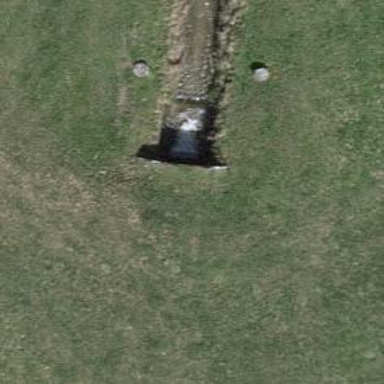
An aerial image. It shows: Culvert tunnel.